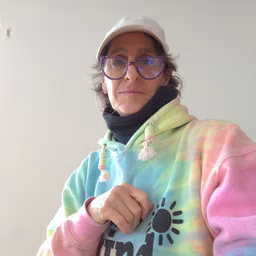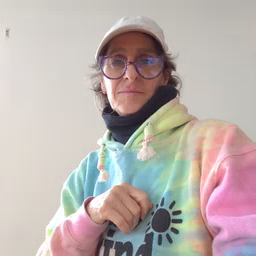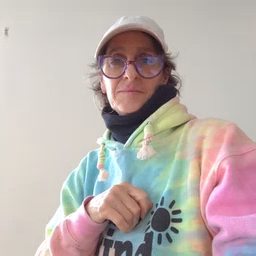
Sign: sleepy